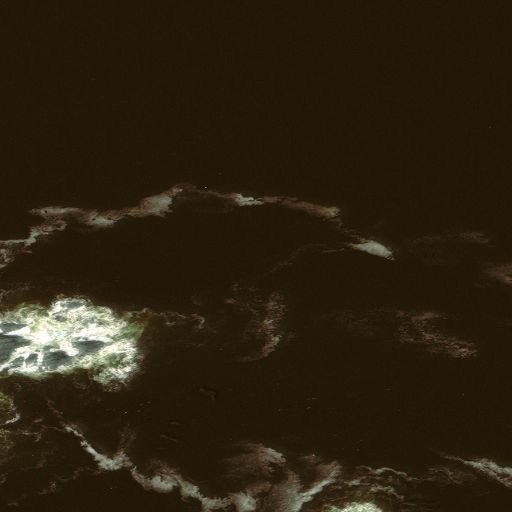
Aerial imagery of island in Alaska named Feather Rock containing only unknown